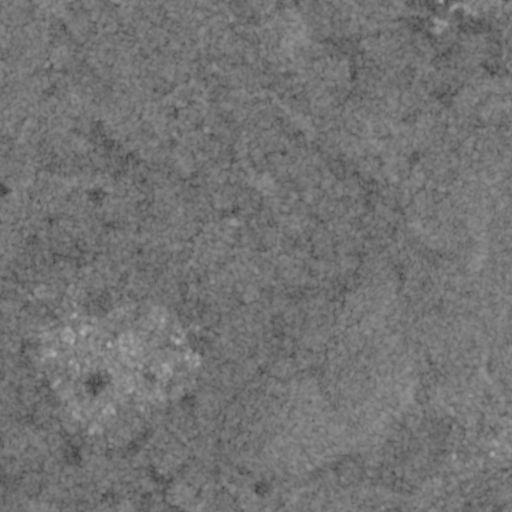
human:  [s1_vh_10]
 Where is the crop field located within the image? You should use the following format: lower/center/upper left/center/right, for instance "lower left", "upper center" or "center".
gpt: The crop field is located in the upper right of the image.
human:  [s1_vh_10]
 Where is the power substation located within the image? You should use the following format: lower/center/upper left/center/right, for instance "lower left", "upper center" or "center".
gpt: The power substation is located in the lower left of the image.
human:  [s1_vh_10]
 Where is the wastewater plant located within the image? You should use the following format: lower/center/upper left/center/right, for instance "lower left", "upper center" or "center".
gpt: The wastewater plant is located in the lower right of the image.
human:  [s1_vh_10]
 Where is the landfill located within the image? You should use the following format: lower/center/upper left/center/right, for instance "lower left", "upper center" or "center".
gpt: There is no landfill in the image.

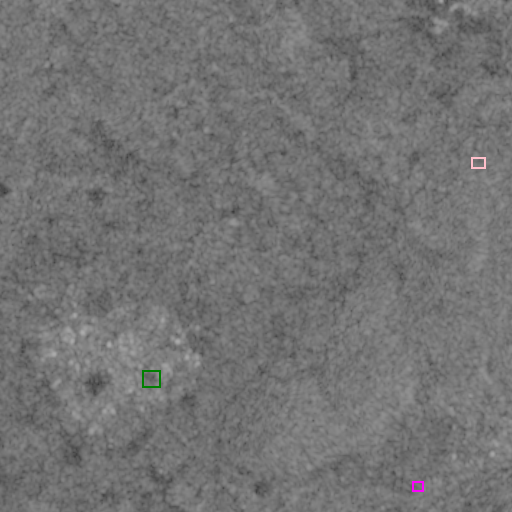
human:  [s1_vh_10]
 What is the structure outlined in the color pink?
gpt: The structure outlined in pink is a crop field.
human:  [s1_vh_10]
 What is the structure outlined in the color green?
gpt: The structure outlined in green is a park.
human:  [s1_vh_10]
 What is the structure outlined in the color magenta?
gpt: The structure outlined in magenta is a wastewater plant.
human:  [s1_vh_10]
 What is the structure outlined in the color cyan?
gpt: There is no cyan outline.